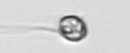
Label: flagellate